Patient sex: M
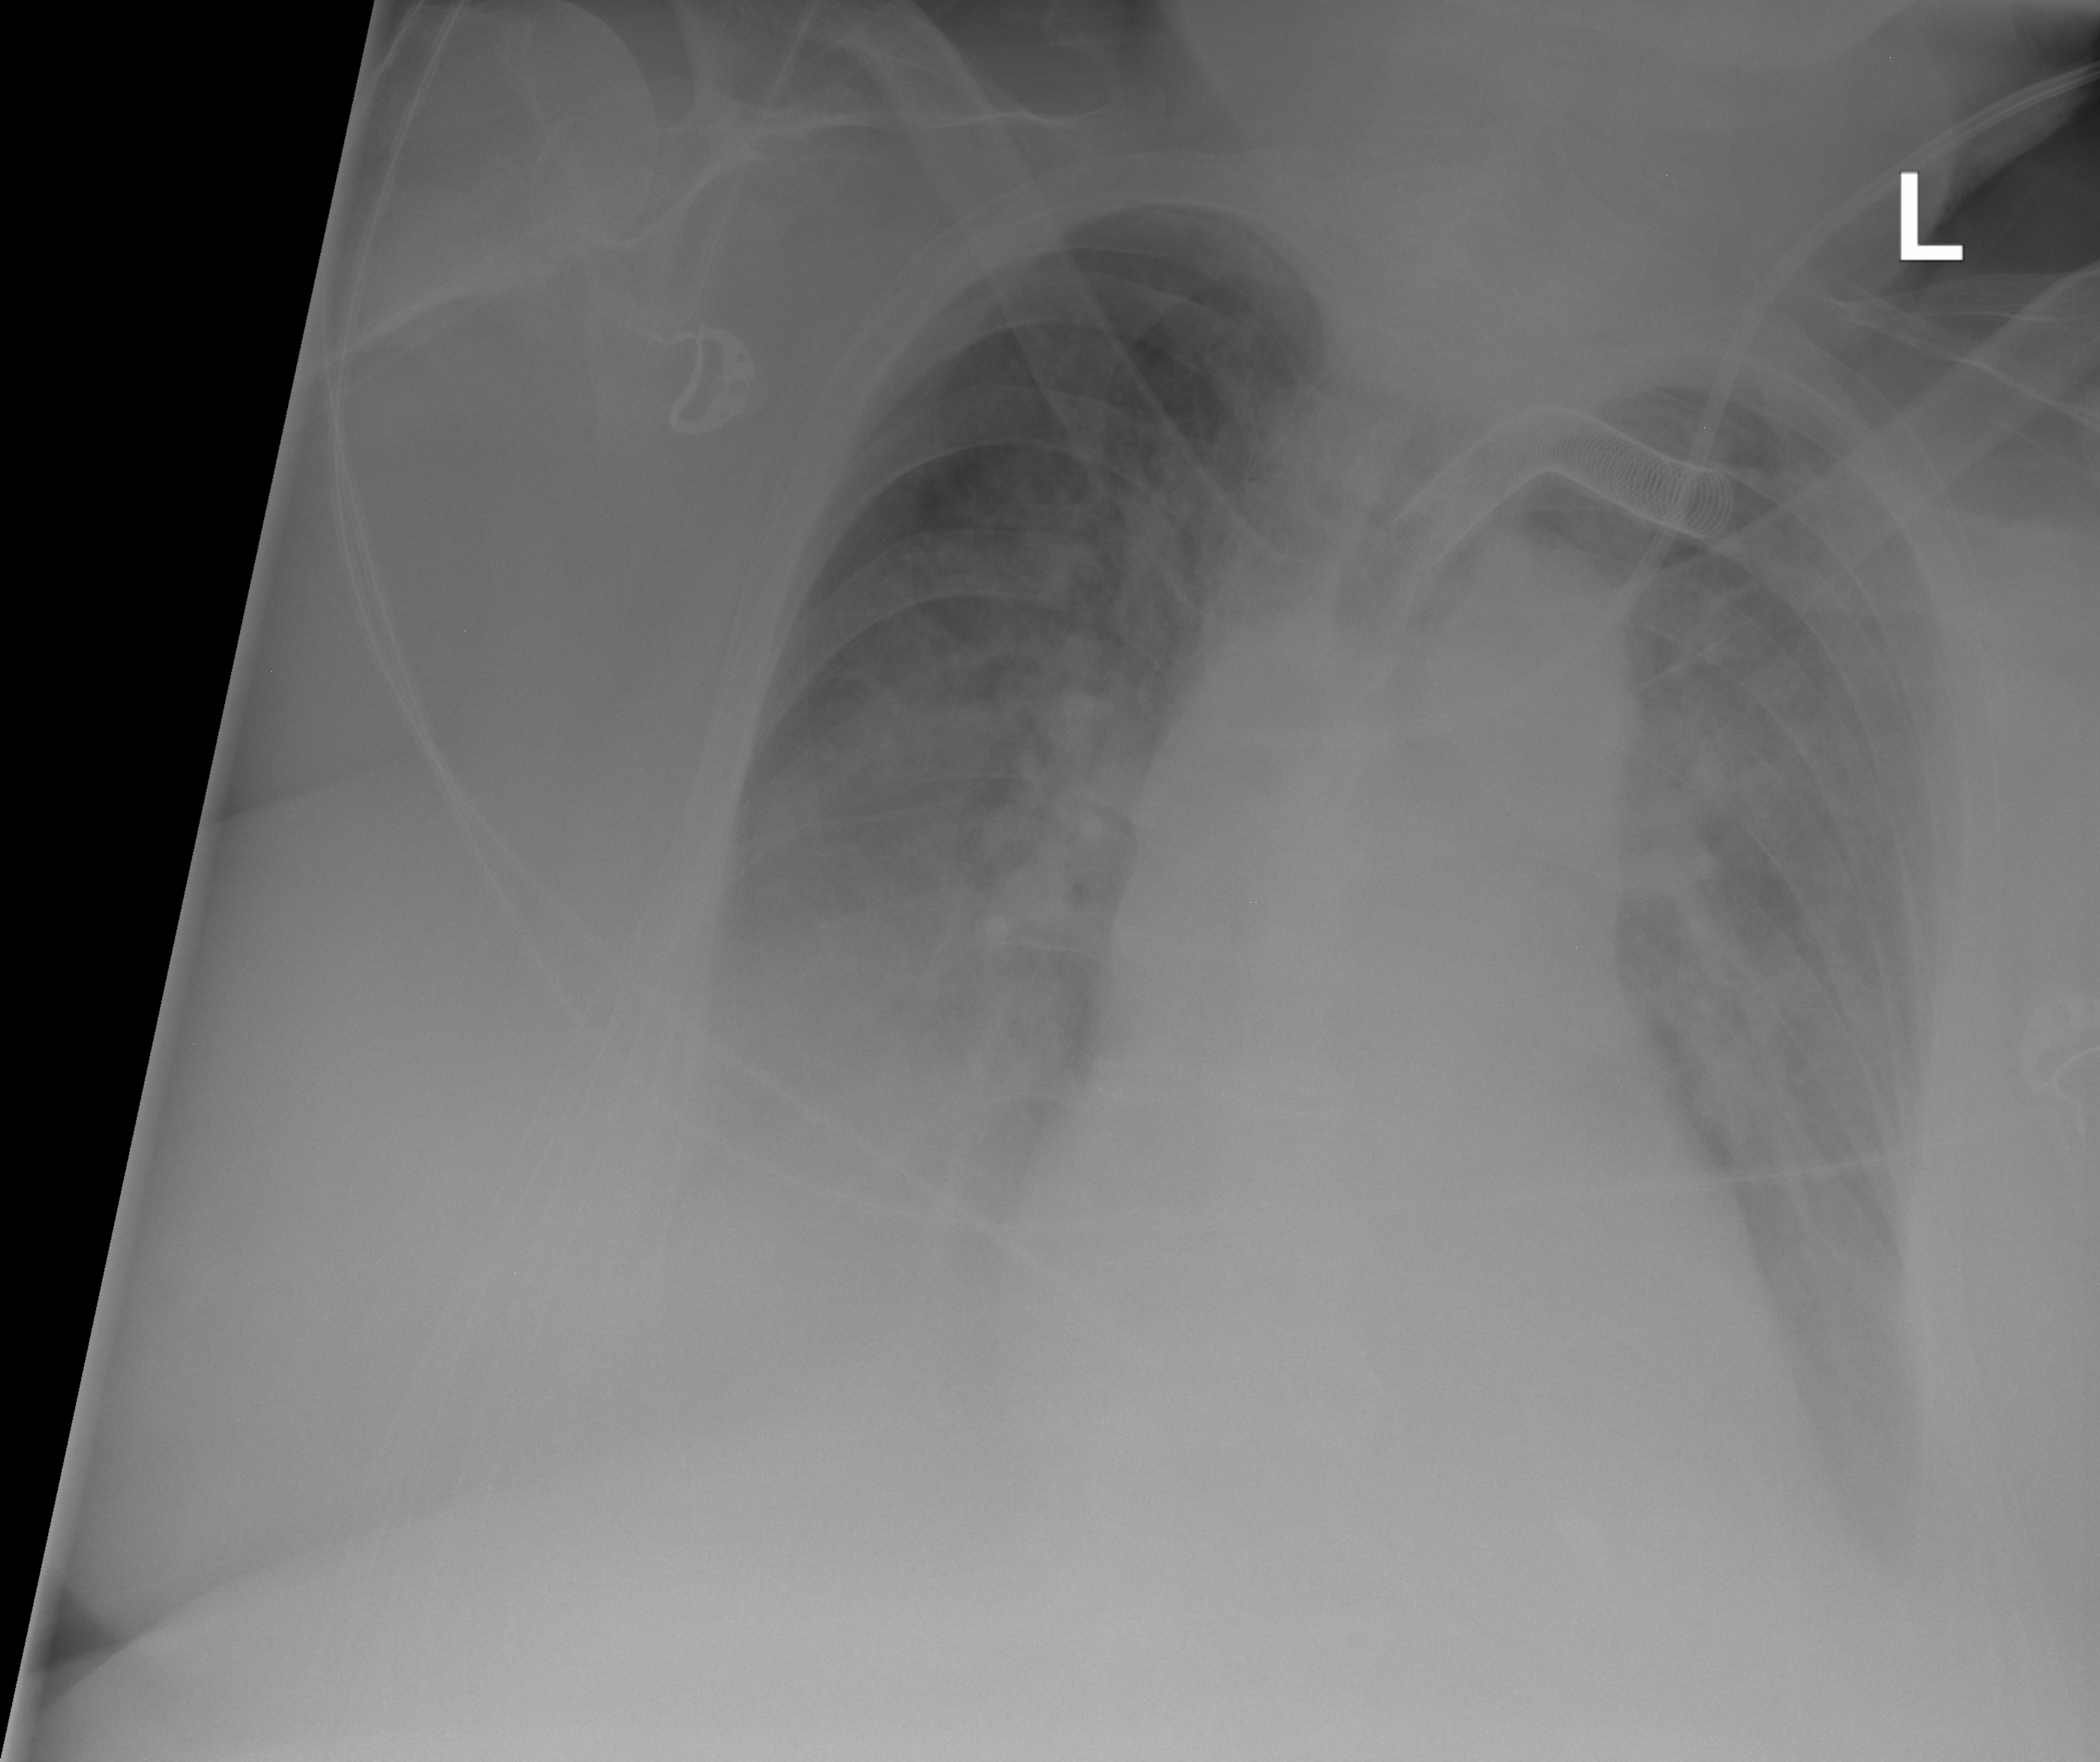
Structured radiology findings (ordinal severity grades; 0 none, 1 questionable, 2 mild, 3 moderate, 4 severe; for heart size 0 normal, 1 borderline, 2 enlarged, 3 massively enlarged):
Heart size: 2
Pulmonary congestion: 2
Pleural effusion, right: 2
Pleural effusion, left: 2
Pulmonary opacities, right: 2
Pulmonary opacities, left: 2
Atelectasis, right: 2
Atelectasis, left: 2